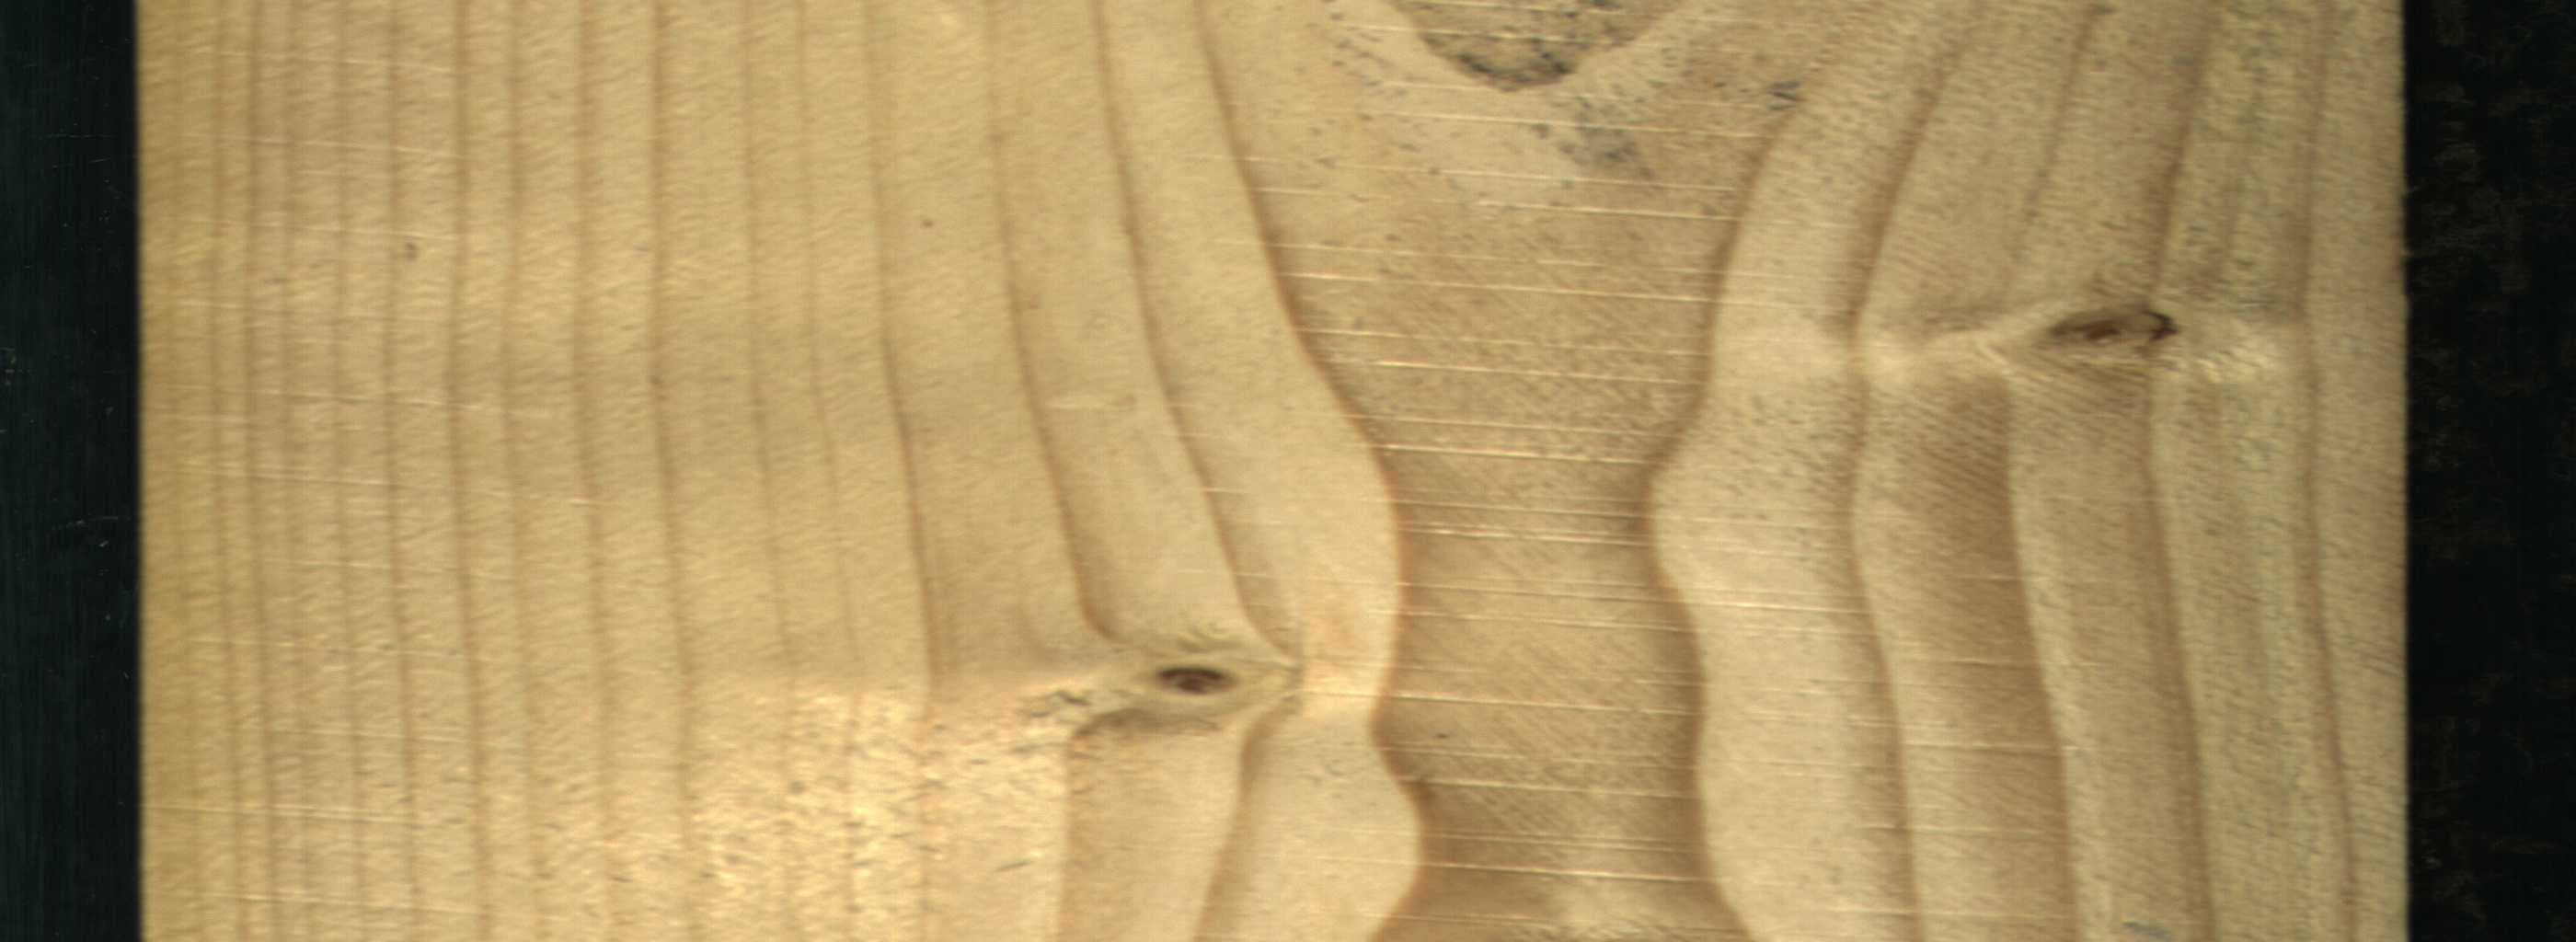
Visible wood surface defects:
Live_Knot
Live_Knot